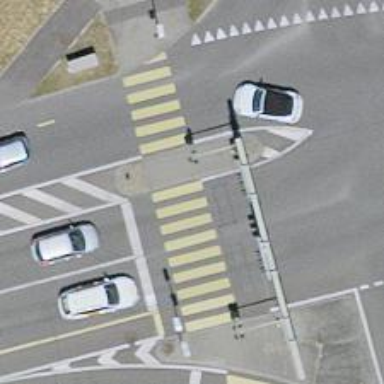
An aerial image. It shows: Crossing with traffic signals and central island.